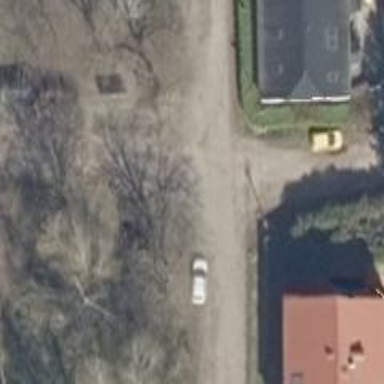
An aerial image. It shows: Residential road.